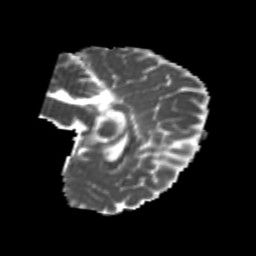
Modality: MD
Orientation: sagittal
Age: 22
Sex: female
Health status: healthy
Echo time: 0.074 s